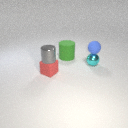
large green rubber cylinder to the right of small red rubber cube